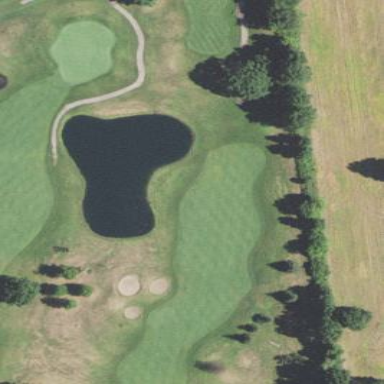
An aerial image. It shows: Scenic view of water hazard on golf course. The natural water feature adds beauty to the landscape.